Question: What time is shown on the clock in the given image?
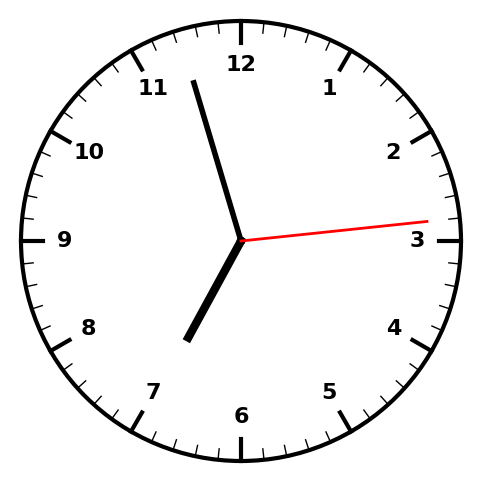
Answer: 06:57:14